Field crop: maize
Growth stage: 2
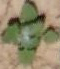
Species: chenopodium